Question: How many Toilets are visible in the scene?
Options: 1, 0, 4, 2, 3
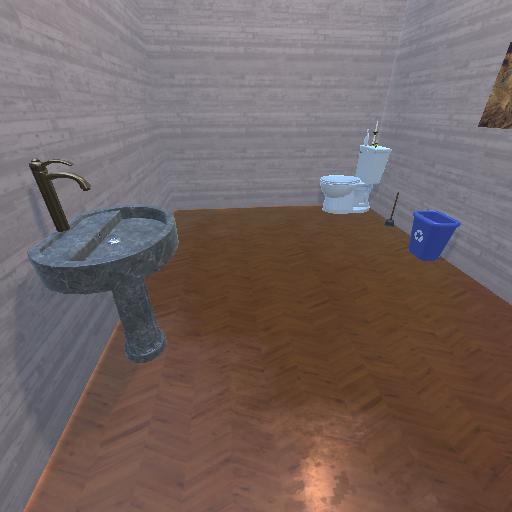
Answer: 1